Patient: sex M, age 58
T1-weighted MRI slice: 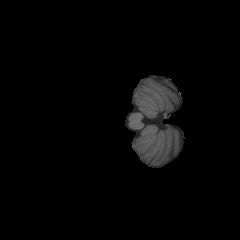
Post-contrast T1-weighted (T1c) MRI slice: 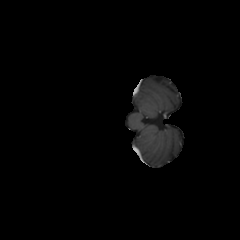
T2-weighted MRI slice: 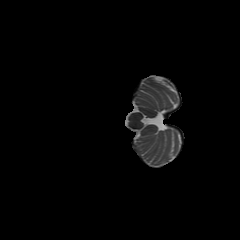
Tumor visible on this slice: no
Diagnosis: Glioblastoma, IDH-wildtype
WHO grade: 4